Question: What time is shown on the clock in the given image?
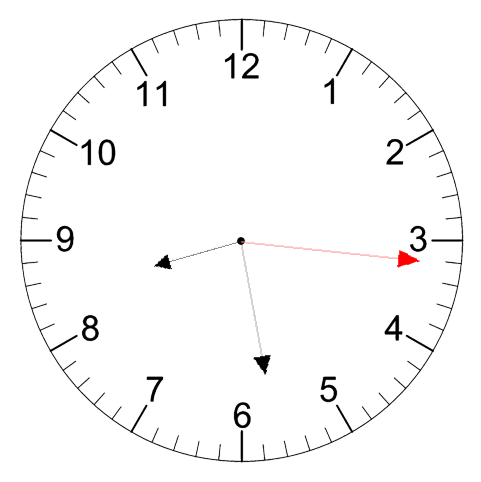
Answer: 08:28:16